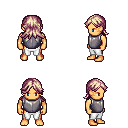
a pixel art fantasy rpg character, male body template, human, tanned skin, steel chest armor, white pants, white blonde loose hair, four views (front, back, left, right), 2x2 character sprite sheet, small pixel art, hard edges, no anti-aliasing